Question: I'm using storyboard for the UI and I have the following:
A login window which is the init view of the segue. If the login is succesfull it will take the user to another view which can't have the back button to the login page! This is a 'UITabBarController' and it has its own navigation bar. Now it shows both navigation bars and the back button is present the whole app.
If I tap the back button it always takes me to the login view. Any ideas?

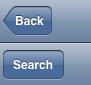
Answer: this happens when you have a navigationcontroller, which adds the status bar to every controller's view you segue way in, AND a own navigation bar for every controller's view.
a) just get rid of the dedicated navigation bar for the controller to segue way into
b) don't use the navigationcontroller and do modal pushes to the controller's views
'''
[currentController presentModalViewController:controllerYouWantToShow animated:YES]
'''
c) the the navigationcontroller's navbar, i wouldn't recommend that though, as it gives you strange behavior and really is brute force, just not the best way to go about it..